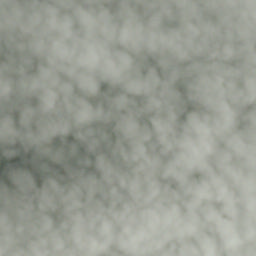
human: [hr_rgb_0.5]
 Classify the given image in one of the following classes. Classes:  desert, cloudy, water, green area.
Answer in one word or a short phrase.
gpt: cloudy